Interaction volume radius: 5 \u00c5
Interaction volume height: 10 \u00c5
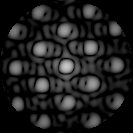
Disorder parameter: 0.16